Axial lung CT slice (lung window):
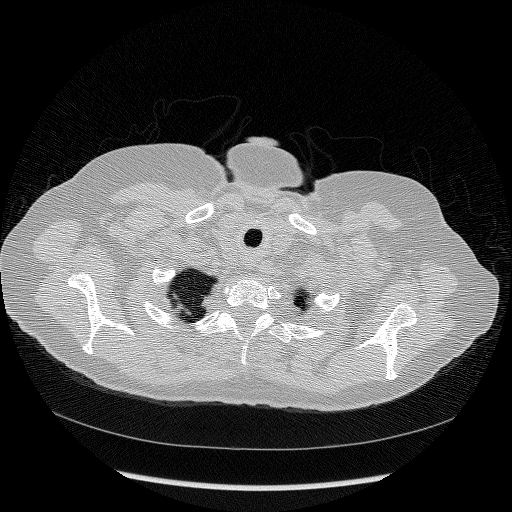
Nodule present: no